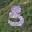
Label: 3